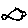
Label: fish